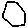
Label: hexagon